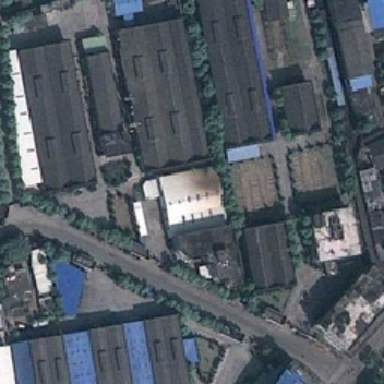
There are many black roofs in the factory .